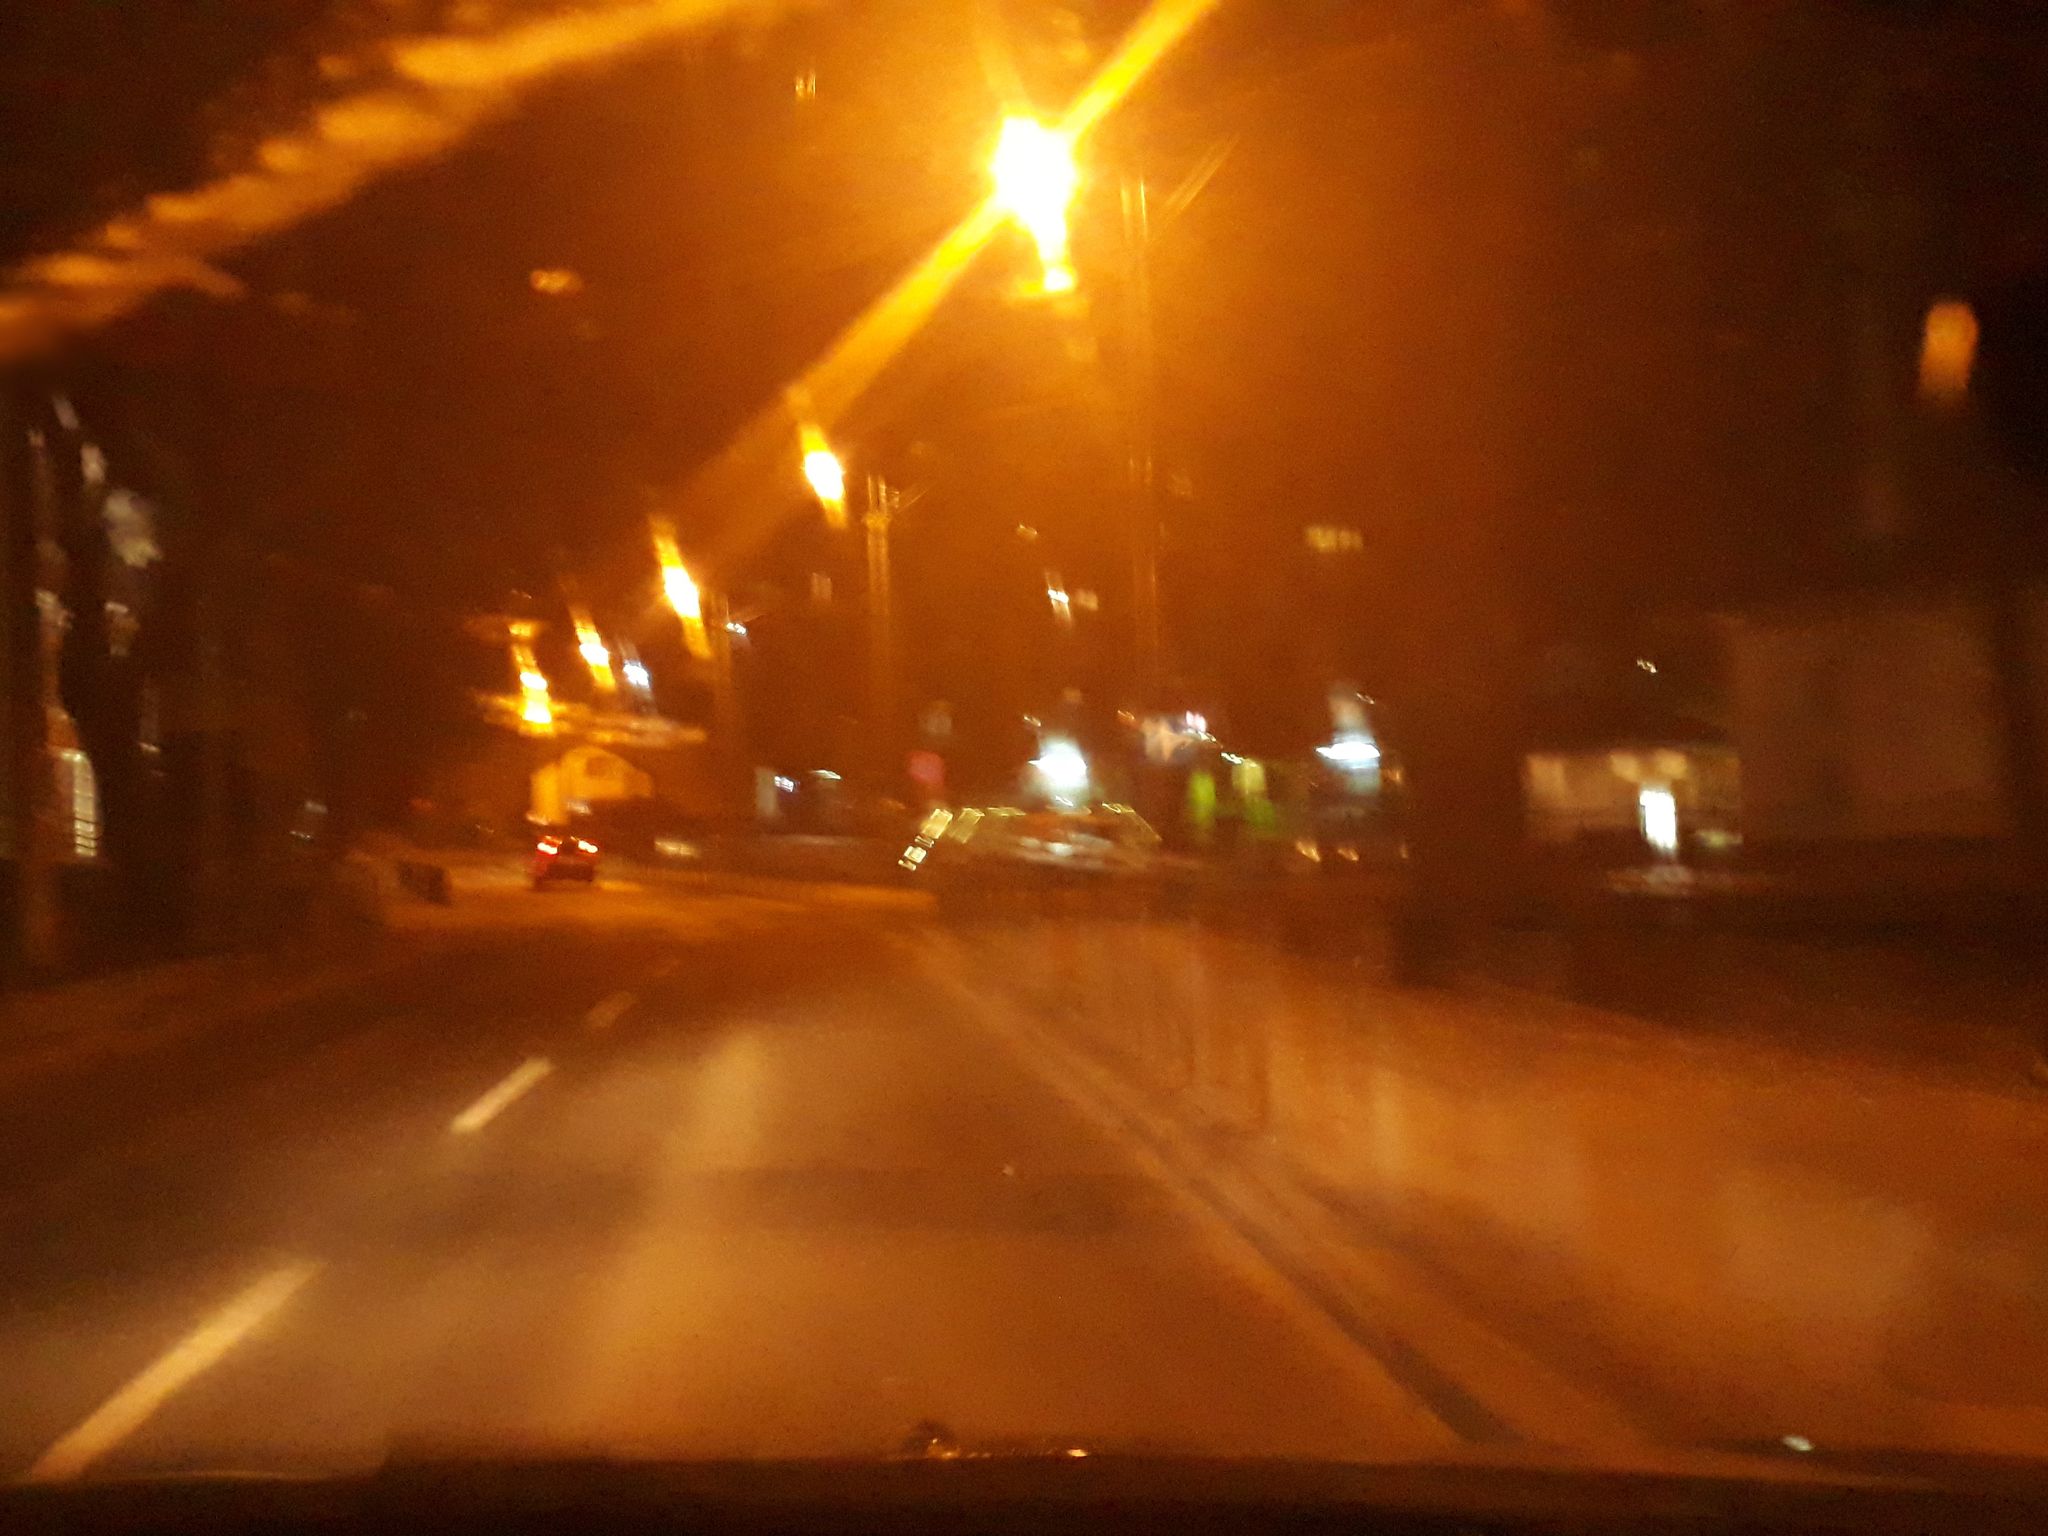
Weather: clear
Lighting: night
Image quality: slightly poor
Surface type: driving surface
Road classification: secondary
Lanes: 2
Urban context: urban centre
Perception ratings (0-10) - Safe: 0.55, Lively: 2.89, Beautiful: 3.4, Boring: 2.1, Depressing: 3.6, Wealthy: 6.06